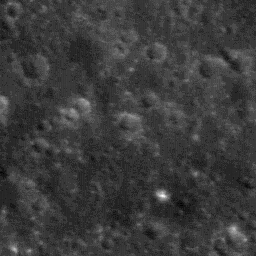
Host type: background_regolith
Lunar coordinates: latitude nan, longitude nan